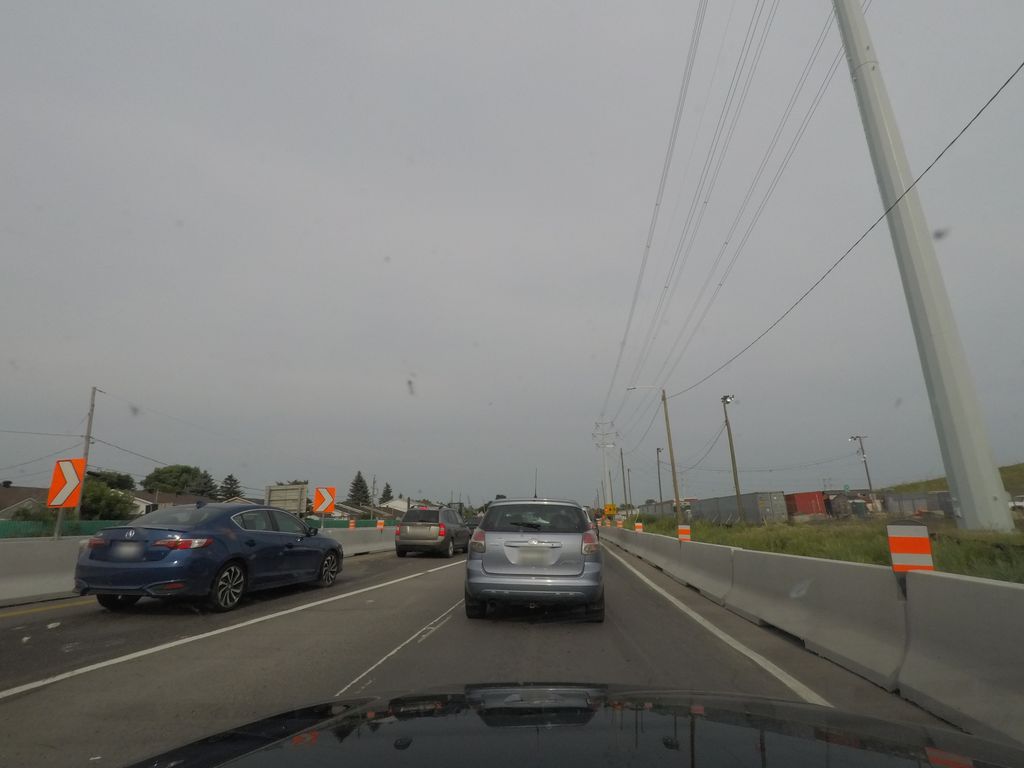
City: montreal